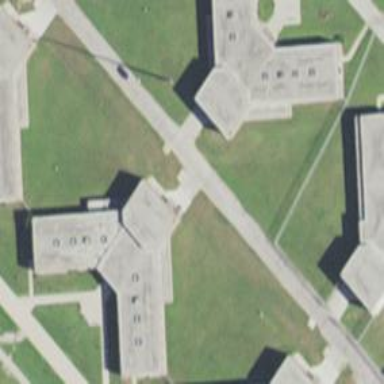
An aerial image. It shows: Prison building.